Question: I am a beginner in Qt. I want to save a cropped image when clicking the button "save" :

I have to create a directory at the run time, name of the directory should be the text in the textEdit field near the "id" label and the name of the saved image file name should be the text in the textEdit field near the "name" label.
I stored those values to strings
'''
QString id=ui->ids->toPlainText();
QString names=ui->textEdit->toPlainText();
'''
in on_saveButton_clicked event I have given the lines as
'''
border2.save("C:\Qtworks\imagecrop_Jubilee\"+ id+ "\" +names+ ".jpg");
'''
[border2 is the QImage containg the cropped image]
But no image is being saved...
please help me to solve this..
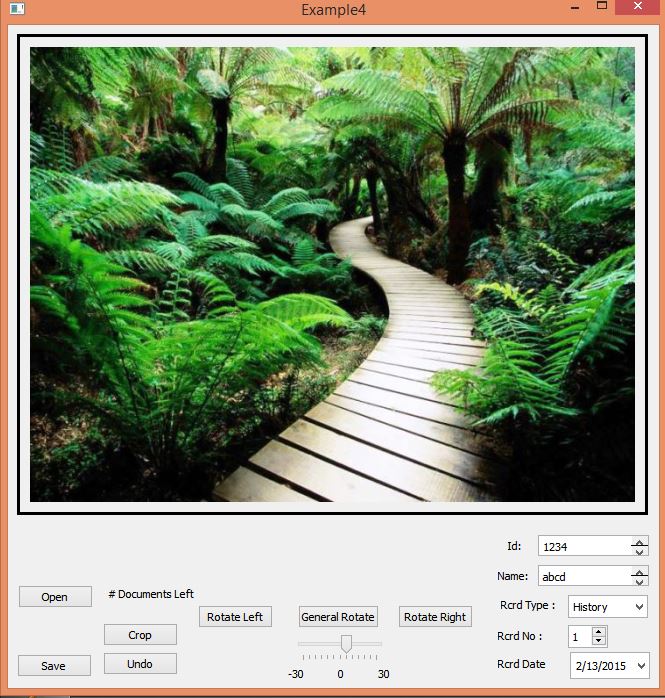
Answer: You should specify the path to the file correctly. Instead of '"C:\Qtworks\...' you should use 'C:\Qtworks\...' or 'C:/Qtworks/...'.
That's because the compiler uses '\' as an escape character in strings (for things like ' ', '
' or '
'). so '\' is actually turned into '\'.
Also you should create the directory before saving the file :
'''
QDir dir;
dir.mkdir("C:/Qtworks/imagecrop_Jubilee/"+ id);
'''